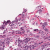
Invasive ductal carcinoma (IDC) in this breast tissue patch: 1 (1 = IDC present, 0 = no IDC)